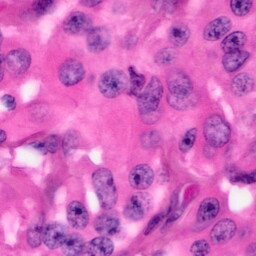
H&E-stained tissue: Pancreatic